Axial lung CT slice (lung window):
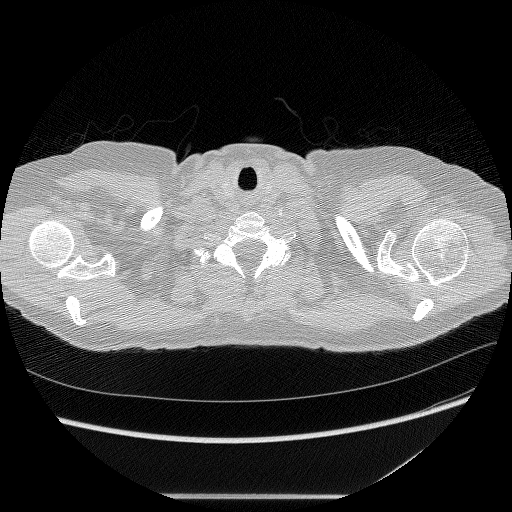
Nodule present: no